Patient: sex M, age 56
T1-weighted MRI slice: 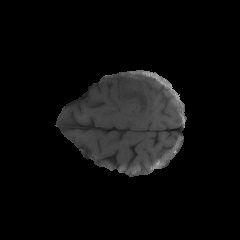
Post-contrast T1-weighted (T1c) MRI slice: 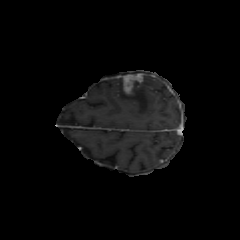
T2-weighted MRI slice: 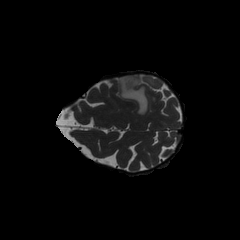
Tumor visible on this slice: yes
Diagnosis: Glioblastoma, IDH-wildtype
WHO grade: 4